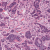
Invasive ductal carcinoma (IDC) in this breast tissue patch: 1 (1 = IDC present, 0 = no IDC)